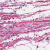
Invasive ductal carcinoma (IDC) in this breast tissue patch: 0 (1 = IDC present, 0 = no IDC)